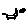
Label: cat